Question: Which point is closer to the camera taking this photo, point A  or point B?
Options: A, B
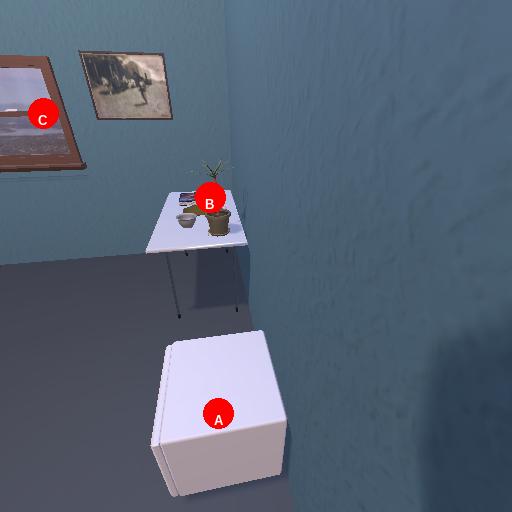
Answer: A